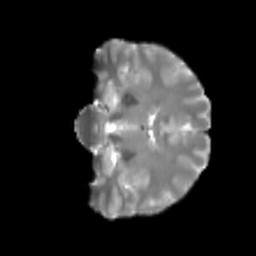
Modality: T2w
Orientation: coronal
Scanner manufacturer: siemens
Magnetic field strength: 3 T
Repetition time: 4 s
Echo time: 0.0594 s